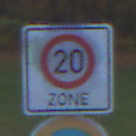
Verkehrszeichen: BeginnZone20
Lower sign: EingeschraenktesHalteverbot
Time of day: SunriseSunset
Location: Outdoor (Nature)
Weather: PartlyCloudy
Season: Autumn
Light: Natural